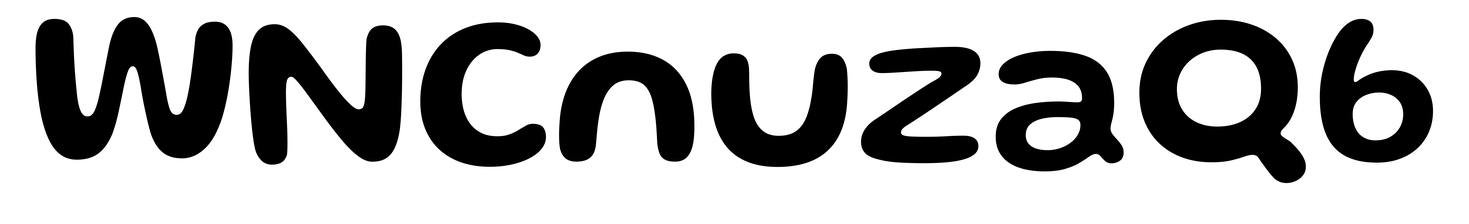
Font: Gluten_Medium